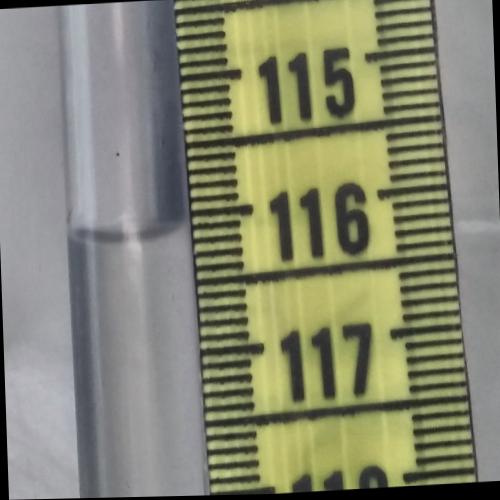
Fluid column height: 116.1 cm